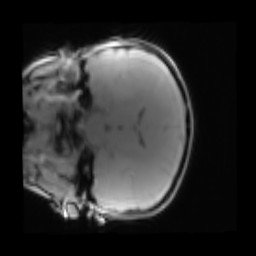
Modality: PDw
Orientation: coronal
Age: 11
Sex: male
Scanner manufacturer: siemens
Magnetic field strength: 3 T
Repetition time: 0.25 s
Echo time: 0.00103 s